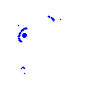
Particle: electron